Field crop: maize
Growth stage: 2
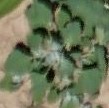
Species: chenopodium